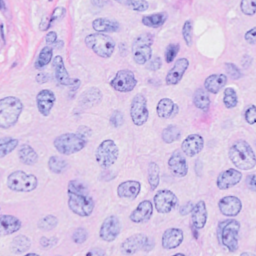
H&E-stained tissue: Breast